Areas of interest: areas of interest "Transportation stations"
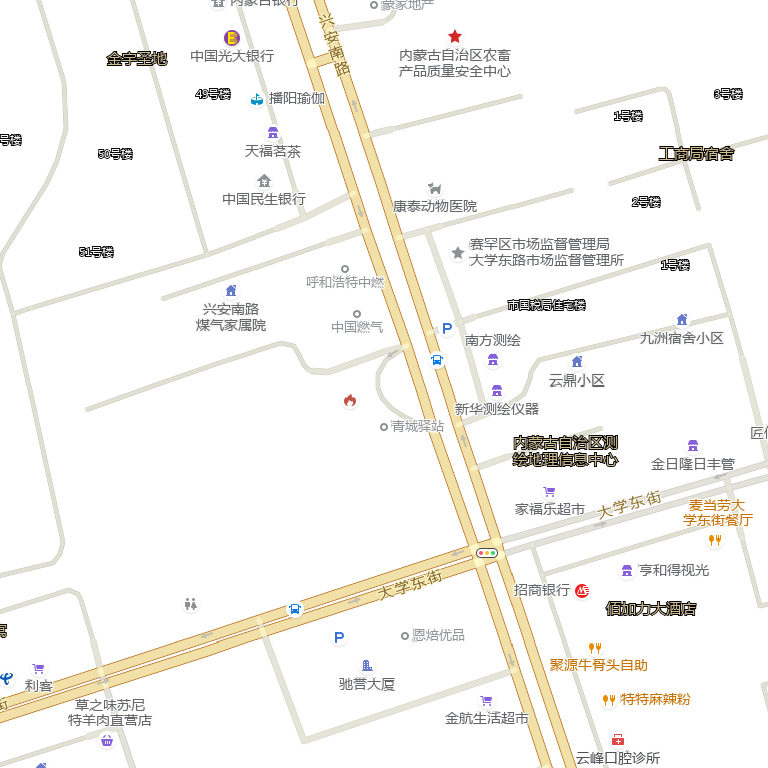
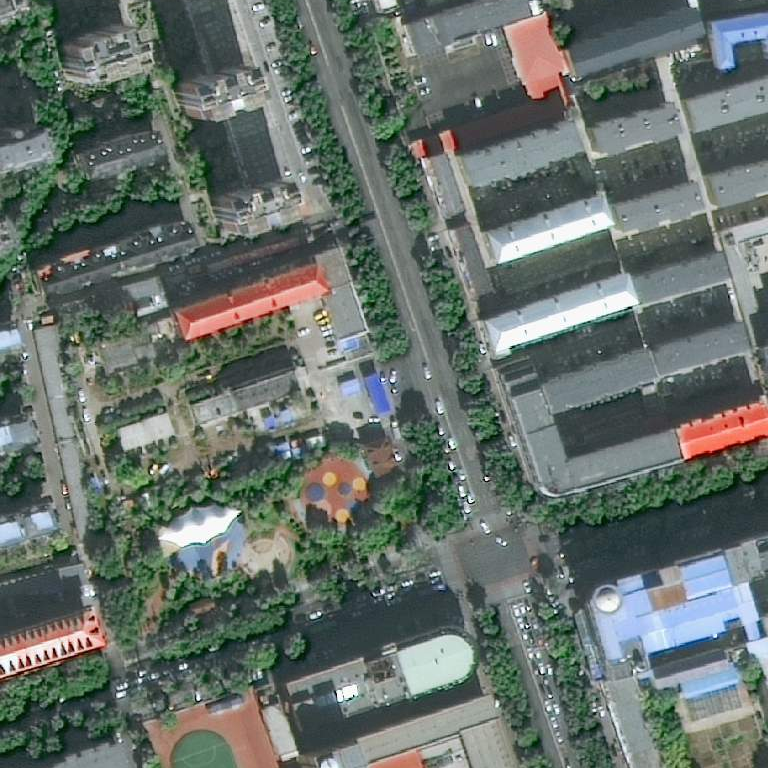